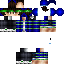
A male human skin with medium skin, wearing brown hood dressed in a blue hoodie and blue pants, featuring a closed mouth.